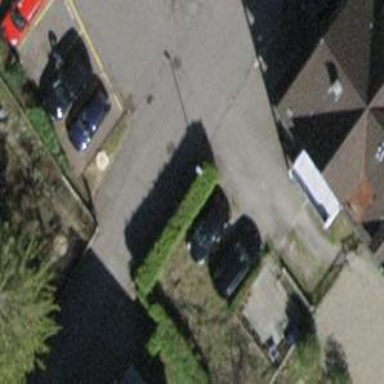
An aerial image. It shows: Alleyway designated as service road.